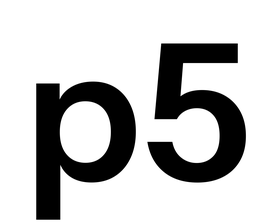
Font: InstrumentSans_SemiBold